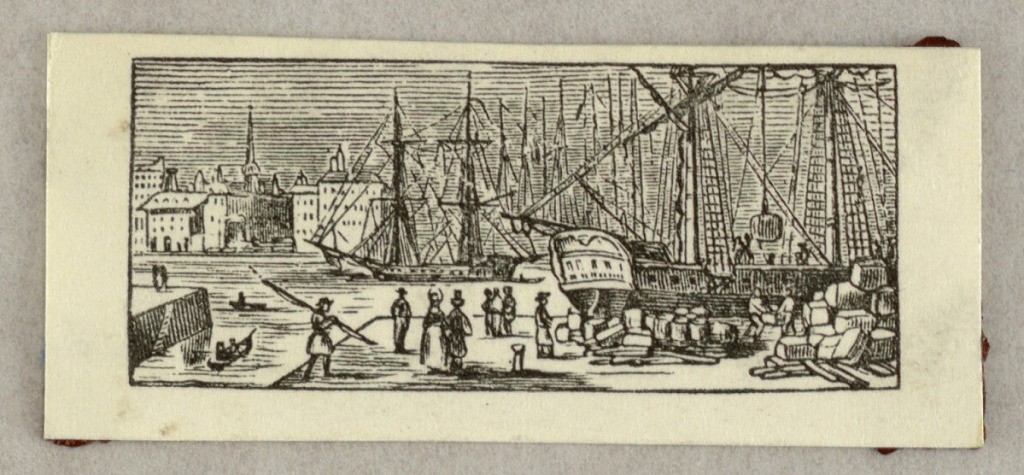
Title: Vignette, A Port
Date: ca. 1840
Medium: Wood engraving on paper
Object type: Print
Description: A loading ship is in the right foreground, shown against many ships. Part of the town in the left rear.